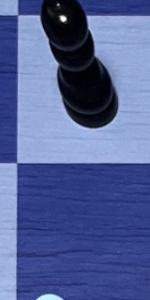
Label: Empty